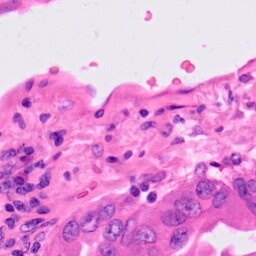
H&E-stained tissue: Lung